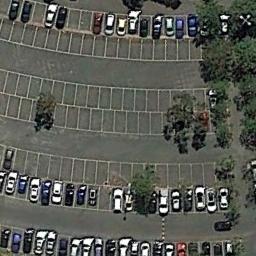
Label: parking_lot